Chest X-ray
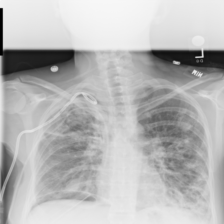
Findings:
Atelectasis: negative
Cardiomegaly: negative
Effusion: negative
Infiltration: negative
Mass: negative
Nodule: negative
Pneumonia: negative
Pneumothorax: negative
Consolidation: negative
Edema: negative
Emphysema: negative
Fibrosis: negative
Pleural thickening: negative
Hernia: negative